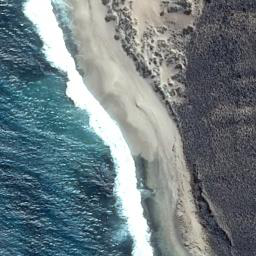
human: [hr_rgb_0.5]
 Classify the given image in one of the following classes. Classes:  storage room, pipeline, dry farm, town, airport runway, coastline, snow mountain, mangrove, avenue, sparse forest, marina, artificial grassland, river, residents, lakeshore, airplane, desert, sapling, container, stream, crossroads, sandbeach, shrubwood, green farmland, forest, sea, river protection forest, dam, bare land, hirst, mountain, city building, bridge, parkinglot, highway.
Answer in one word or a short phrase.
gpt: coastline